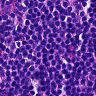
Metastatic tissue present: no